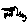
Label: bird